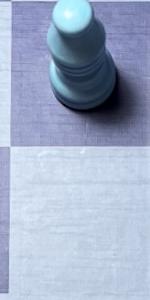
Label: Empty